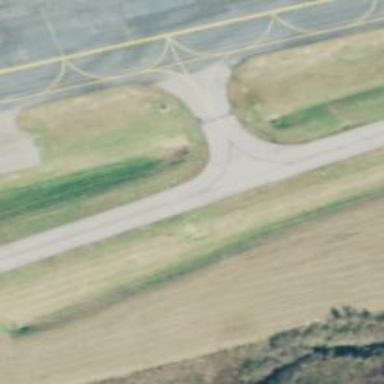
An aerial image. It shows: Asphalt taxiway at the airport.